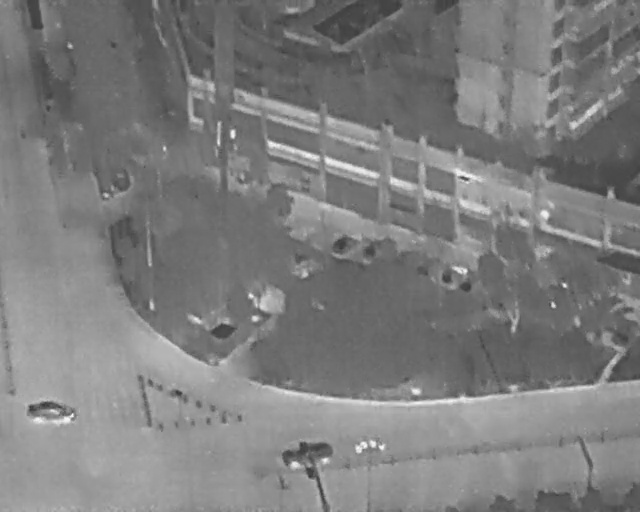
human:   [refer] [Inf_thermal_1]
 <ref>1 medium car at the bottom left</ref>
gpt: <box>[[5, 75, 10, 85, 2]]</box>

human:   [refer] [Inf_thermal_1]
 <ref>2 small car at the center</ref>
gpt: <box>[[52, 45, 55, 49, 38], [56, 45, 61, 50, 38]]</box>